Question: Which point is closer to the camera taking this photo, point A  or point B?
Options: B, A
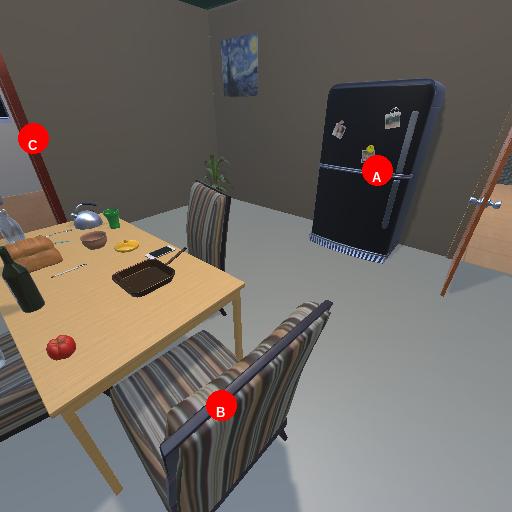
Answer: B